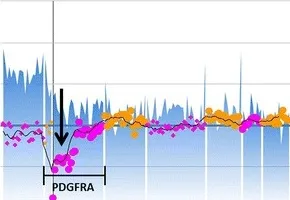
Molecular diagnostics of the patient's tumor. A; Copy number assessment of chromosome 4 shows a one copy loss of the 5' end of PDGFRA.
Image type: chart (chart)